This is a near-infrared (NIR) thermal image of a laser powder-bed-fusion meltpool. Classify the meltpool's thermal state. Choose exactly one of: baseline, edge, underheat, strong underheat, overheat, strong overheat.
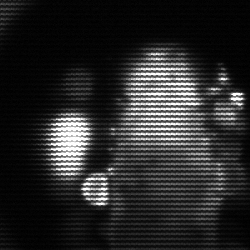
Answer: strong underheat